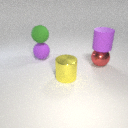
large purple rubber cylinder in front of large green rubber sphere